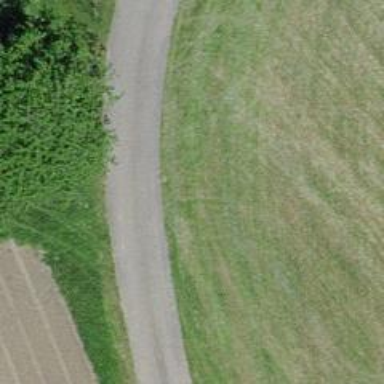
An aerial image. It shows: Service road with paved surface.